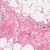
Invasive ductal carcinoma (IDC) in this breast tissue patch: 0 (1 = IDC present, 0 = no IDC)